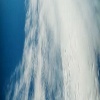
Label: cloud